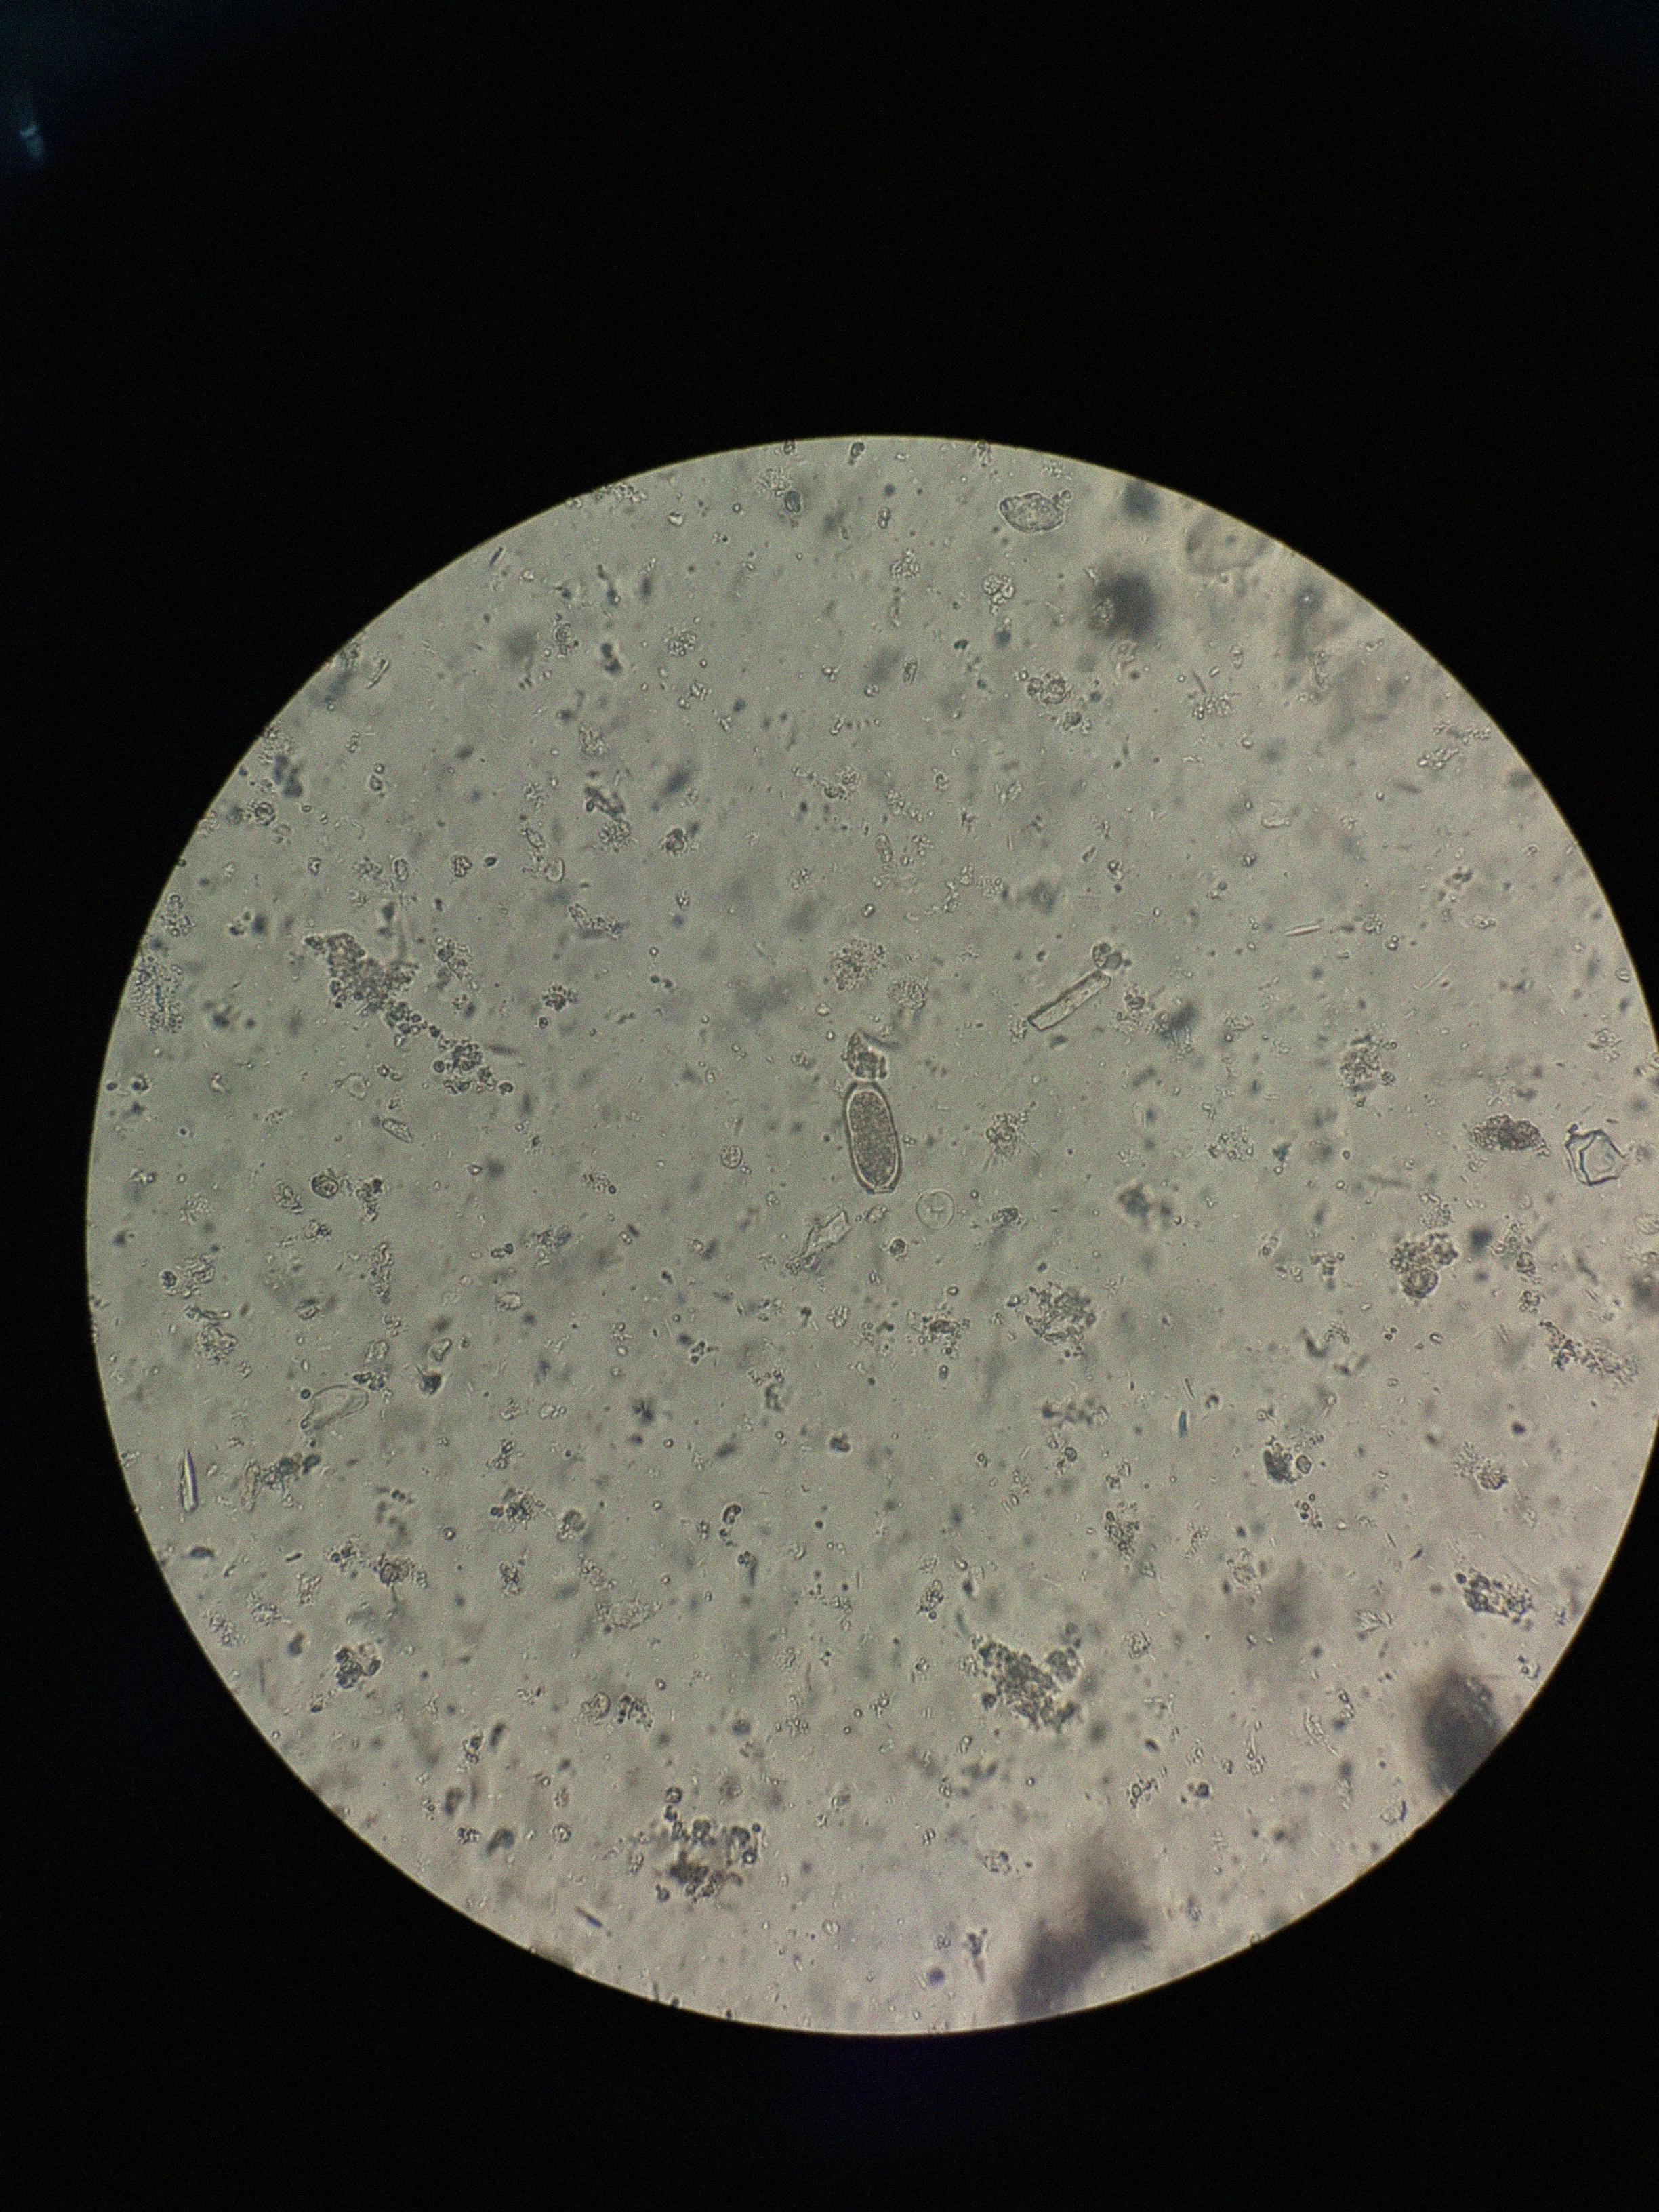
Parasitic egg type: Capillaria philippinensis